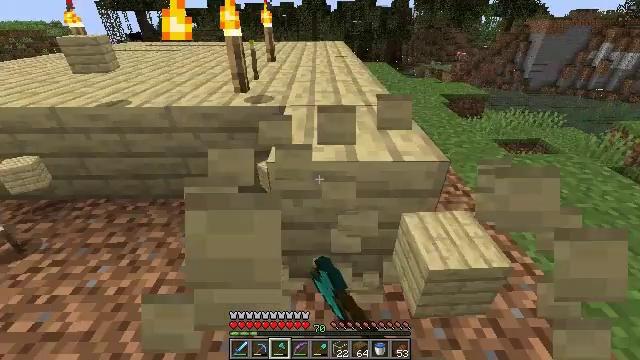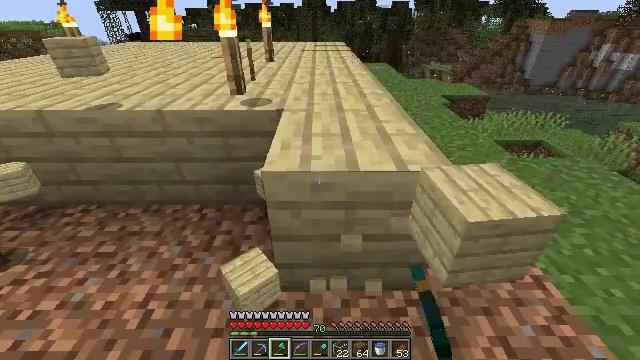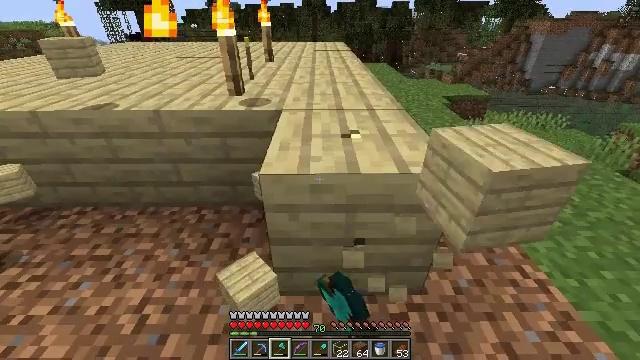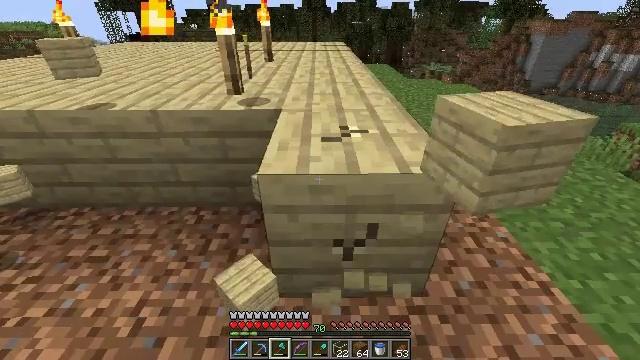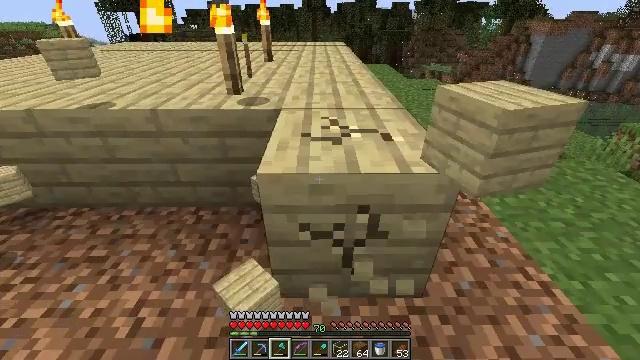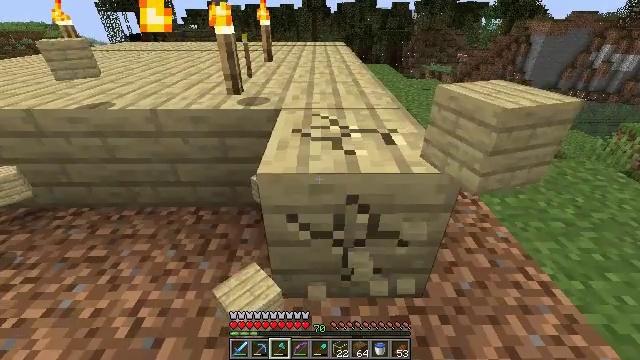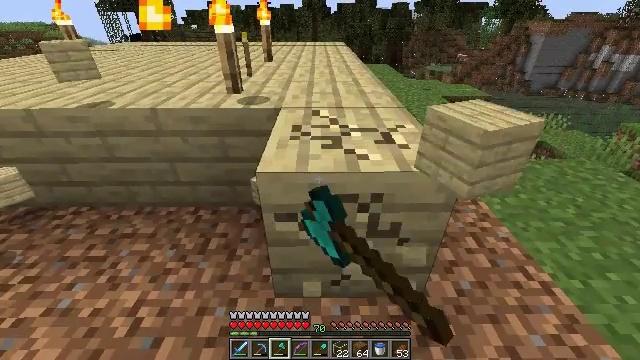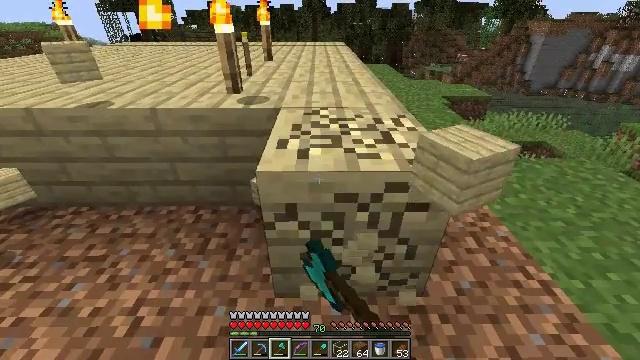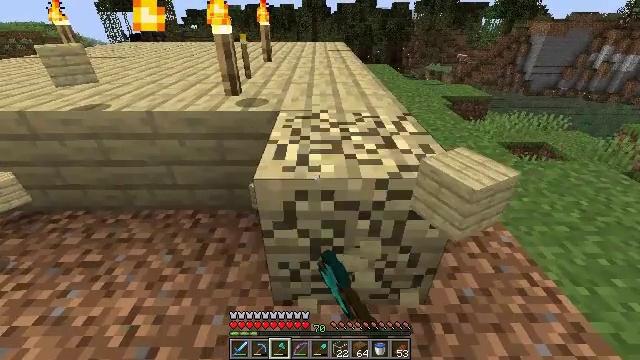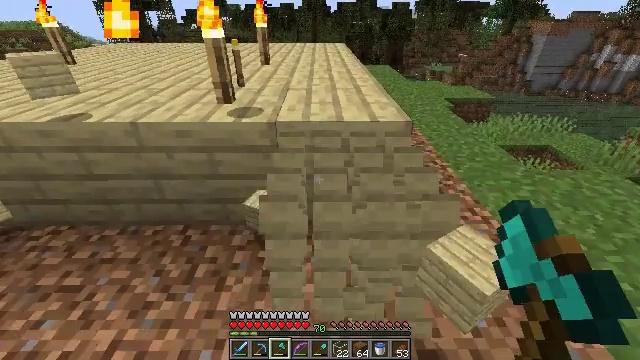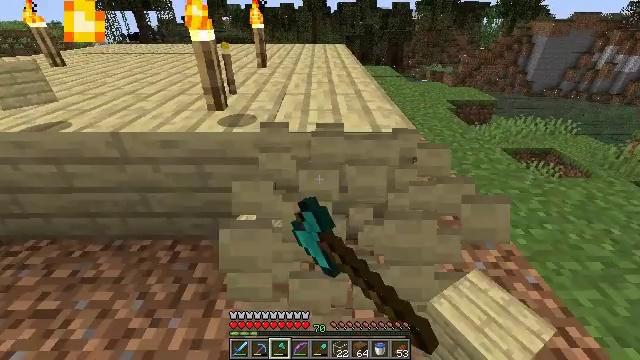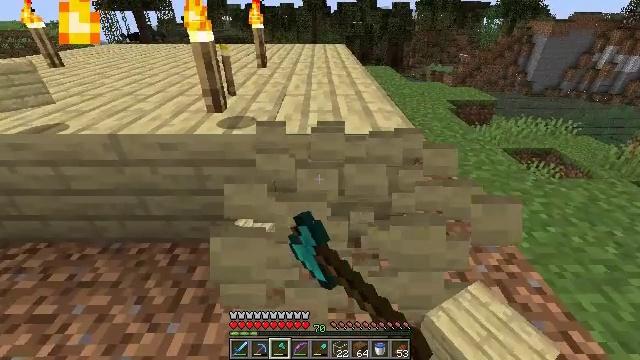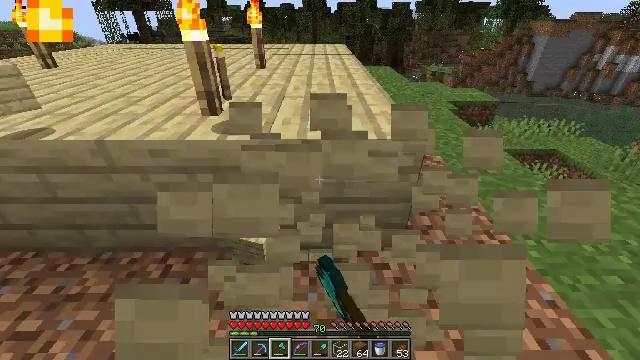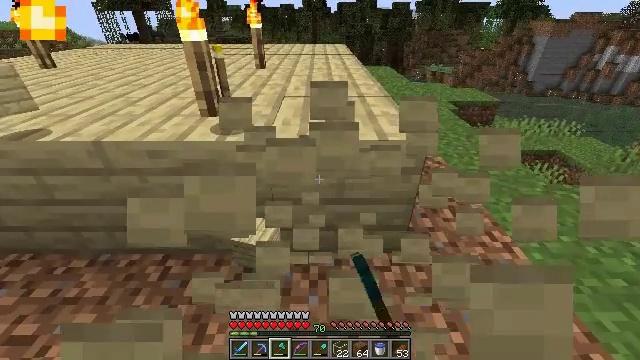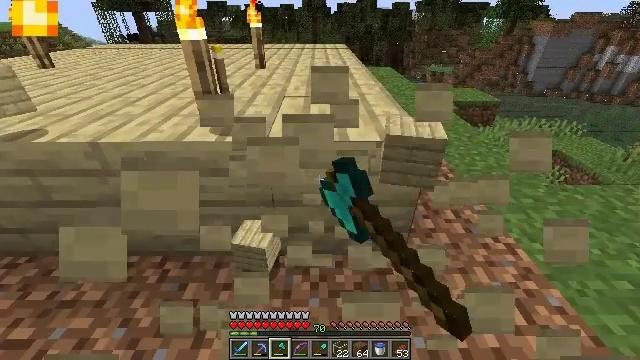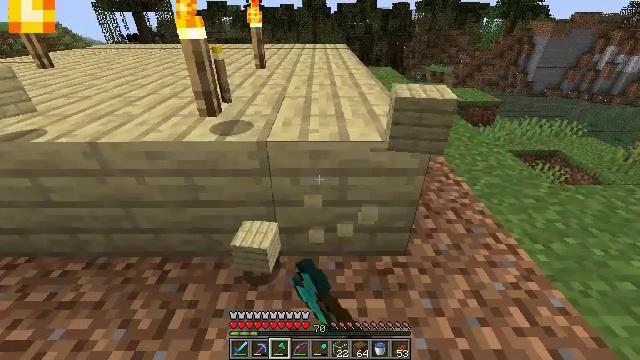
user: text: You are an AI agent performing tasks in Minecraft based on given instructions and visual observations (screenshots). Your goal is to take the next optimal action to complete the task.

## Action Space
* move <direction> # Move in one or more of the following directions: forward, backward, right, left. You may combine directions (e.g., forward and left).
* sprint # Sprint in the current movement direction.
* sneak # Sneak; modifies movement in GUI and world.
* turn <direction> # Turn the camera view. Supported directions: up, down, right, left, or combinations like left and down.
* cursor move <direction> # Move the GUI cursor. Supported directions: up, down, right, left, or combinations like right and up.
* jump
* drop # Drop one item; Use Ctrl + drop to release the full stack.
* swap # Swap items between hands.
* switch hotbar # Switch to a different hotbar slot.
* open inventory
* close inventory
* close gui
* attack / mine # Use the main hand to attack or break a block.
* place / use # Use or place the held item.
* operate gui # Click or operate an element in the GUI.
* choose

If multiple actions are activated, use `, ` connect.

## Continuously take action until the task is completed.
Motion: motion action
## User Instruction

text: Break the existing birch planks.
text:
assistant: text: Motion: attack / mine
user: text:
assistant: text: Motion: attack / mine
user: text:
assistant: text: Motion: attack / mine
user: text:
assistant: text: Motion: attack / mine
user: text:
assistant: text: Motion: attack / mine
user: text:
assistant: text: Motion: attack / mine
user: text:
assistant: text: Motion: attack / mine
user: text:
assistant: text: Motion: move forward, attack / mine
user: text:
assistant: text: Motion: move forward, attack / mine
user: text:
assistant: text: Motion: move forward, attack / mine
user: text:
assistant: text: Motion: attack / mine
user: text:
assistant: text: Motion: attack / mine
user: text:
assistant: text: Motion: attack / mine
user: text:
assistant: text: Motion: attack / mine
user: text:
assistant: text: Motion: attack / mine
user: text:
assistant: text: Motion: attack / mine
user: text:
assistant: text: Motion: attack / mine
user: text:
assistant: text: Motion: attack / mine
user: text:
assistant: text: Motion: attack / mine
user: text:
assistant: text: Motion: attack / mine
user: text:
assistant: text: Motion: move forward, turn left, attack / mine
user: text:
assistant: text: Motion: move forward, attack / mine
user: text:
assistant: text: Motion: attack / mine
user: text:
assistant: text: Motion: turn left, attack / mine
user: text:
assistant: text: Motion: attack / mine
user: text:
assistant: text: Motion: attack / mine
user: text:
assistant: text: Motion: move left, attack / mine
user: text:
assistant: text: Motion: move left, attack / mine
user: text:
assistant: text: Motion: move left, turn down, attack / mine
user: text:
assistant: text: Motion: turn right and down, attack / mine